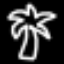
Label: palm tree